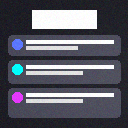
Screen state: on